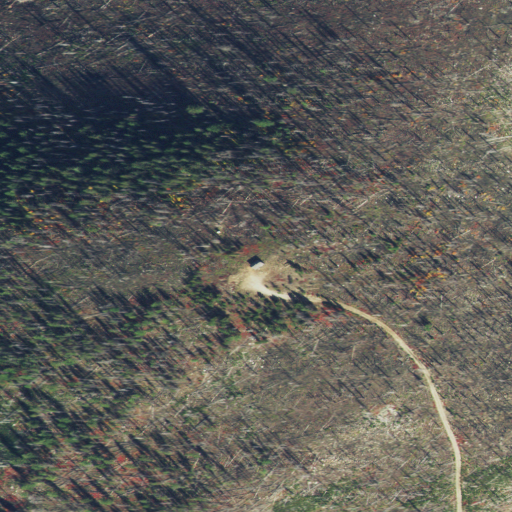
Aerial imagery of mountain in Idaho named Liz Butte containing grassland, evergreen forest, shrub, and open development